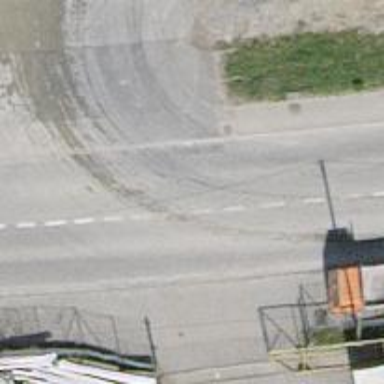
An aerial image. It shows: Secondary road with asphalt surface.